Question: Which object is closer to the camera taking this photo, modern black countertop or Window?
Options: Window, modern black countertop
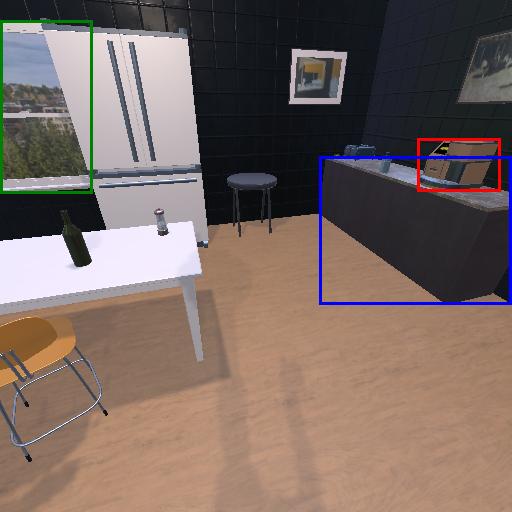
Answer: Window